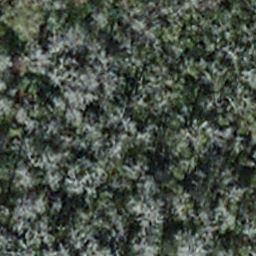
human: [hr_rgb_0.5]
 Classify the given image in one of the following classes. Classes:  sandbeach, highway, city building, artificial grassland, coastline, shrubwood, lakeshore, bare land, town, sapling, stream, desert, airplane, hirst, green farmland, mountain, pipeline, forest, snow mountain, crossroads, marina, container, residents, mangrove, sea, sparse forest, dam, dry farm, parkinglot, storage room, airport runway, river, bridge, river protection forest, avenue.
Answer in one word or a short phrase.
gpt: sapling